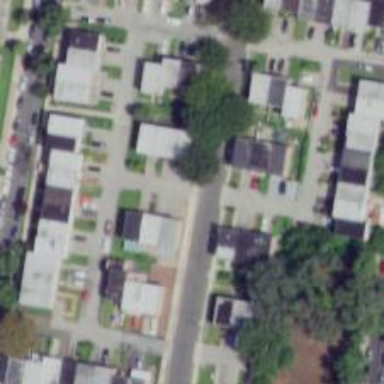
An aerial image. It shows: Alley classified as service road.